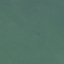
Land use / land cover class: SeaLake